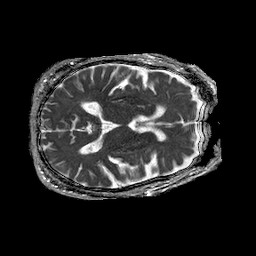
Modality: ADC
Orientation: axial
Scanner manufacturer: philips
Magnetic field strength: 1.5 T
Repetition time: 4.6 s
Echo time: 0.08941 s